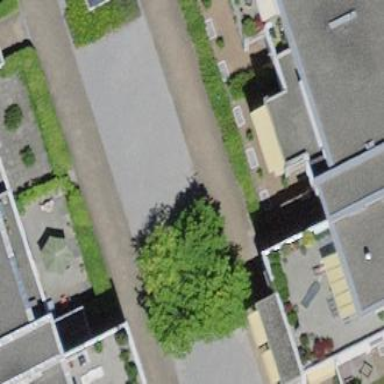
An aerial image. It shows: Garden area designated for leisure land.